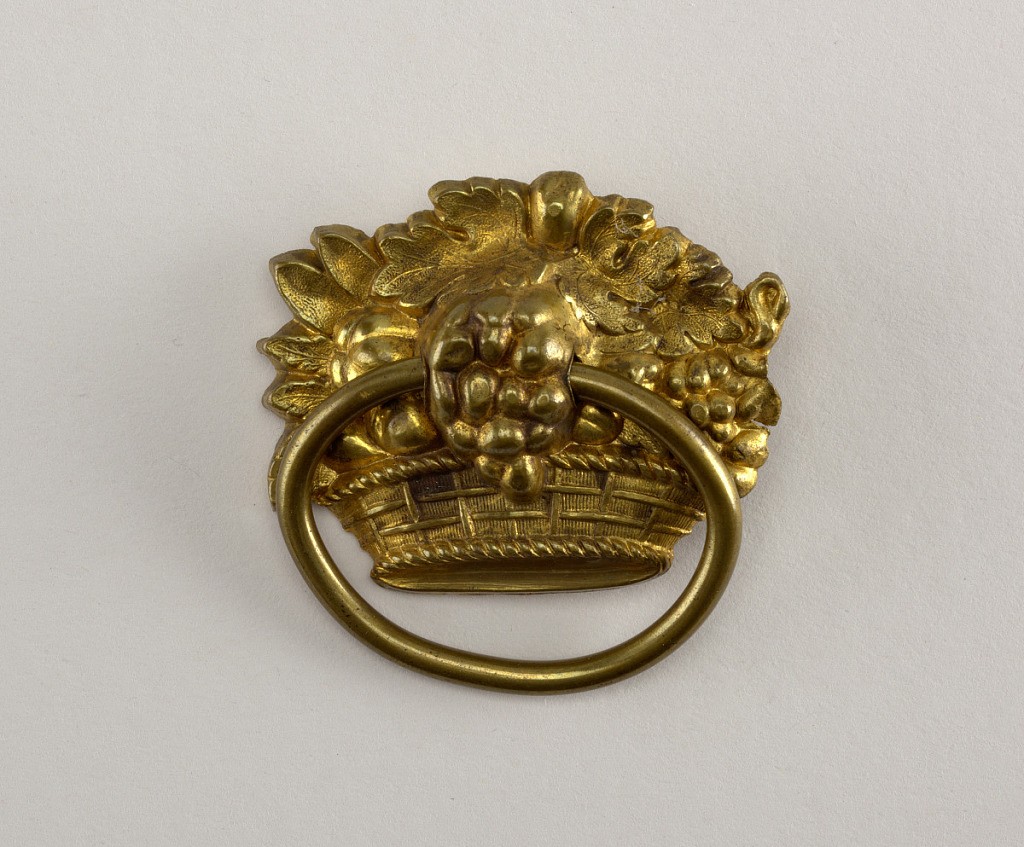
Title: Handle
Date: ca. 1800
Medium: Gilt brass
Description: Repoussé plate, in the form of a basket of fruit. Oval bail.